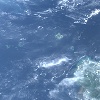
Label: water